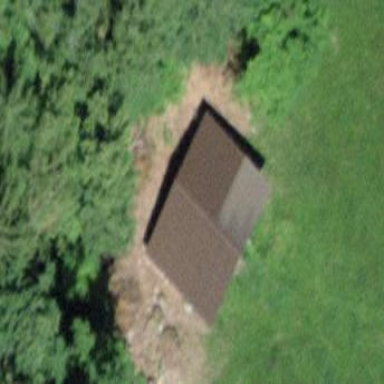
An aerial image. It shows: Rural barn.